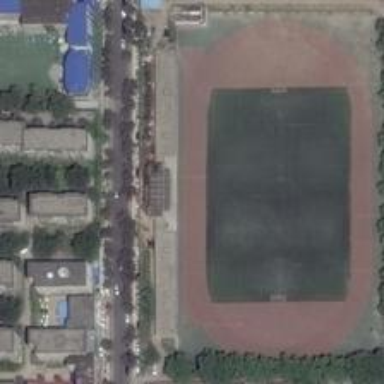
The football field occupies this rectangular area which is close to the residential buildings .